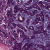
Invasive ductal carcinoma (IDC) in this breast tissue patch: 0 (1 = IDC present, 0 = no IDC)